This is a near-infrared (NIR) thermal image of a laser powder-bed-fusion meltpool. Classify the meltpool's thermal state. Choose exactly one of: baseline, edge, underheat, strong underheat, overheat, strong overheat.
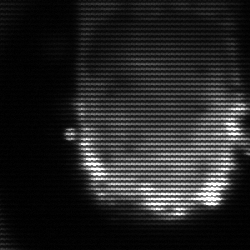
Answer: baseline